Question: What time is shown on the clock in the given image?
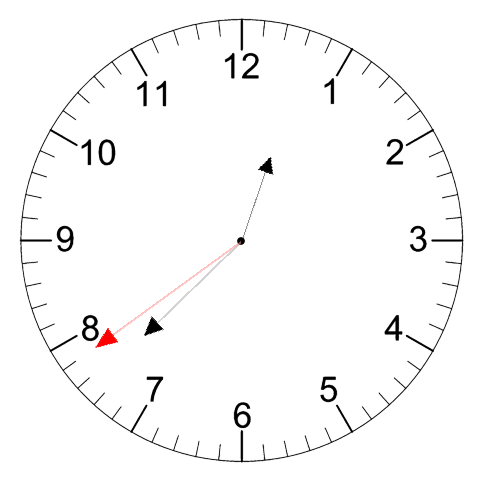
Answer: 12:37:39